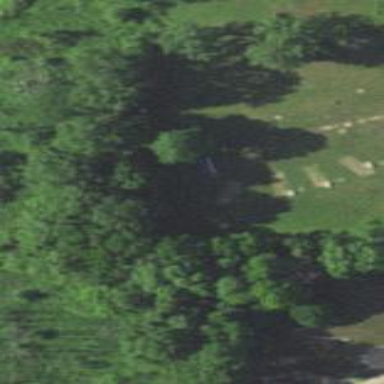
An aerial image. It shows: Camping site with tents set up.